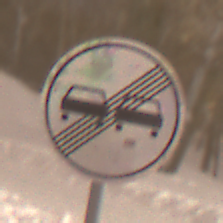
Verkehrszeichen: EndeUeberholverbot
Umgebung: Outdoor, Urban
Tageszeit: Night
Wetter: Overcast
Licht: Artificial
Jahreszeit: Winter
Kontrast: MediumContrast